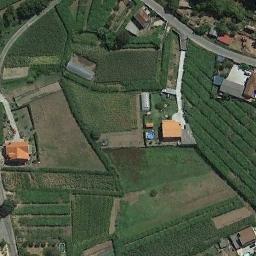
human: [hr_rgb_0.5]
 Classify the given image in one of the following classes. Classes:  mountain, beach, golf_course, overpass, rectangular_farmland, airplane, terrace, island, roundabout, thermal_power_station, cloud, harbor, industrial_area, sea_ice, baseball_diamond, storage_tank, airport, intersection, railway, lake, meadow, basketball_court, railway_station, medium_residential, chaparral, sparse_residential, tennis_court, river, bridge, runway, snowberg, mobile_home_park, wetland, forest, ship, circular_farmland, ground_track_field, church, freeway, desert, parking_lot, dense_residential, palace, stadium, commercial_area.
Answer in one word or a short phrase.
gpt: rectangular_farmland